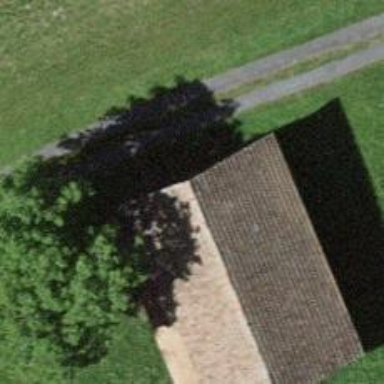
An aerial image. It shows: Bench.